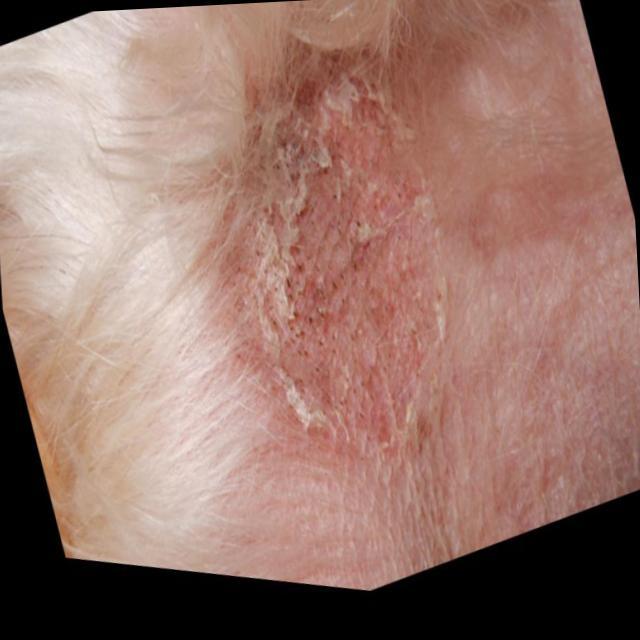
Canine ringworm (Dermatophytosis) — fungal infection caused by Microsporum or Trichophyton. Presents with circular alopecia, scaling, crusting, and broken hairs.